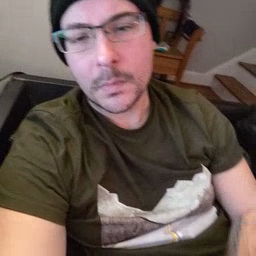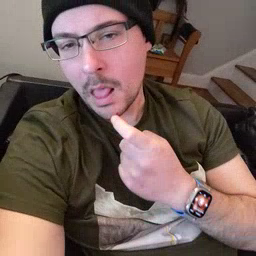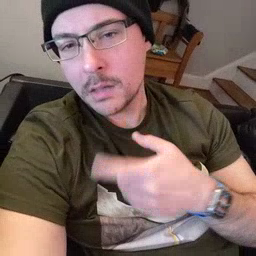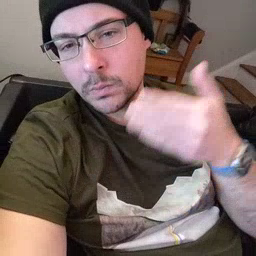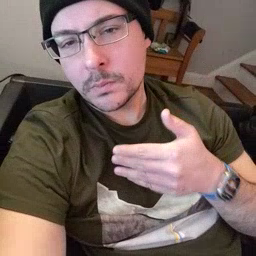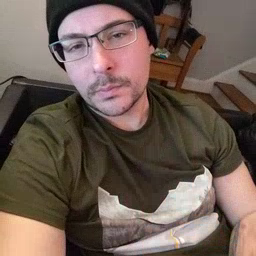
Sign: glasswindow